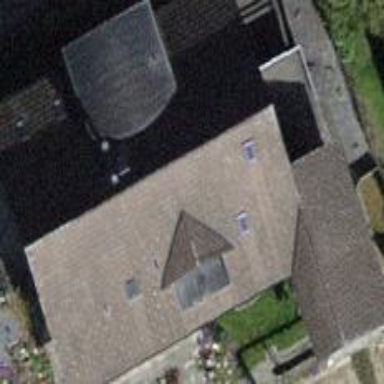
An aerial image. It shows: Building with tiled roof.